Sex: M
Age: 74
Scanner: Avanto
Primary tumour origin: Melanoma
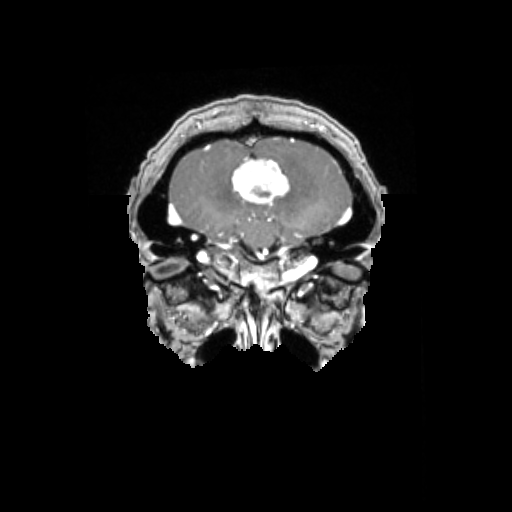
Segmented lesion volume (cc): 29.962
Number of lesion components: 4